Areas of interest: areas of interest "Jiangxia District Psychiatric Hospital"
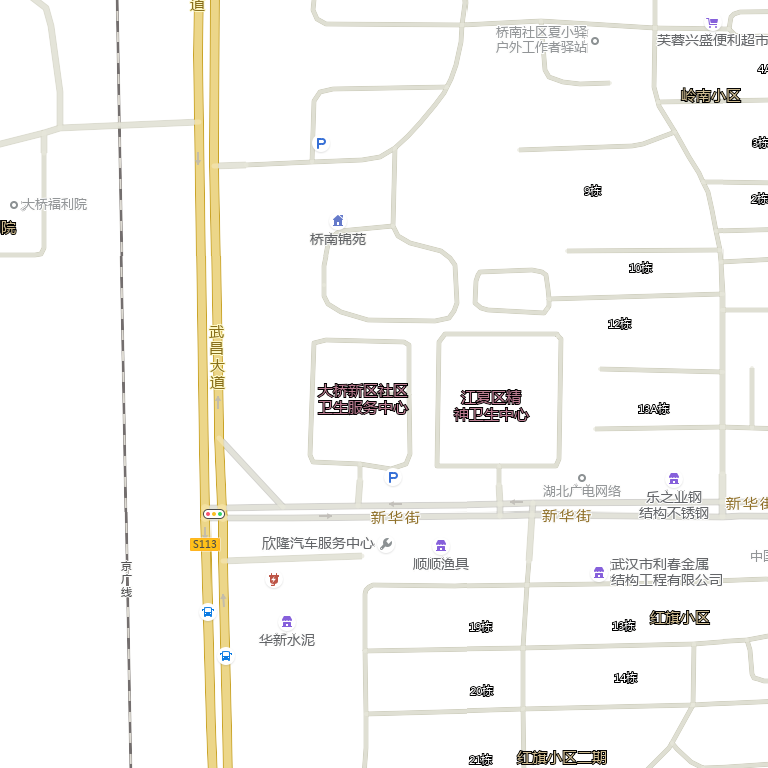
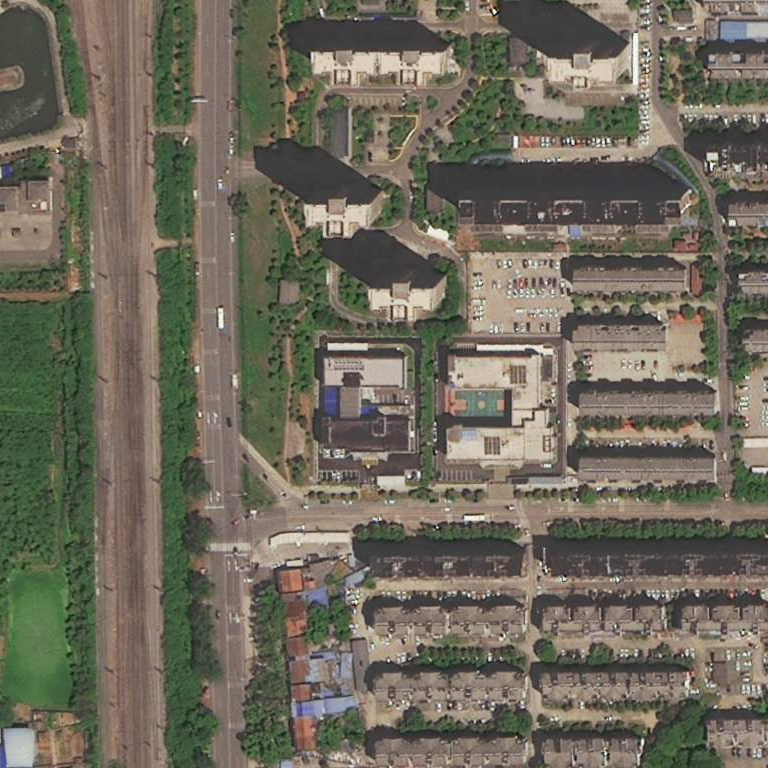